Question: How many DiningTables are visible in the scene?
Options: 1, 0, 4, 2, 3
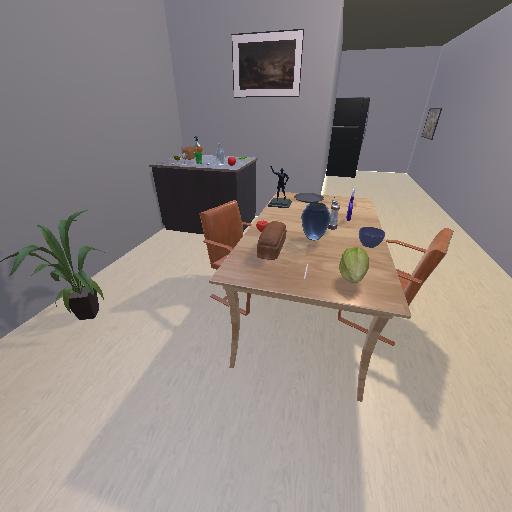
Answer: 1